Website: macys
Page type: cart
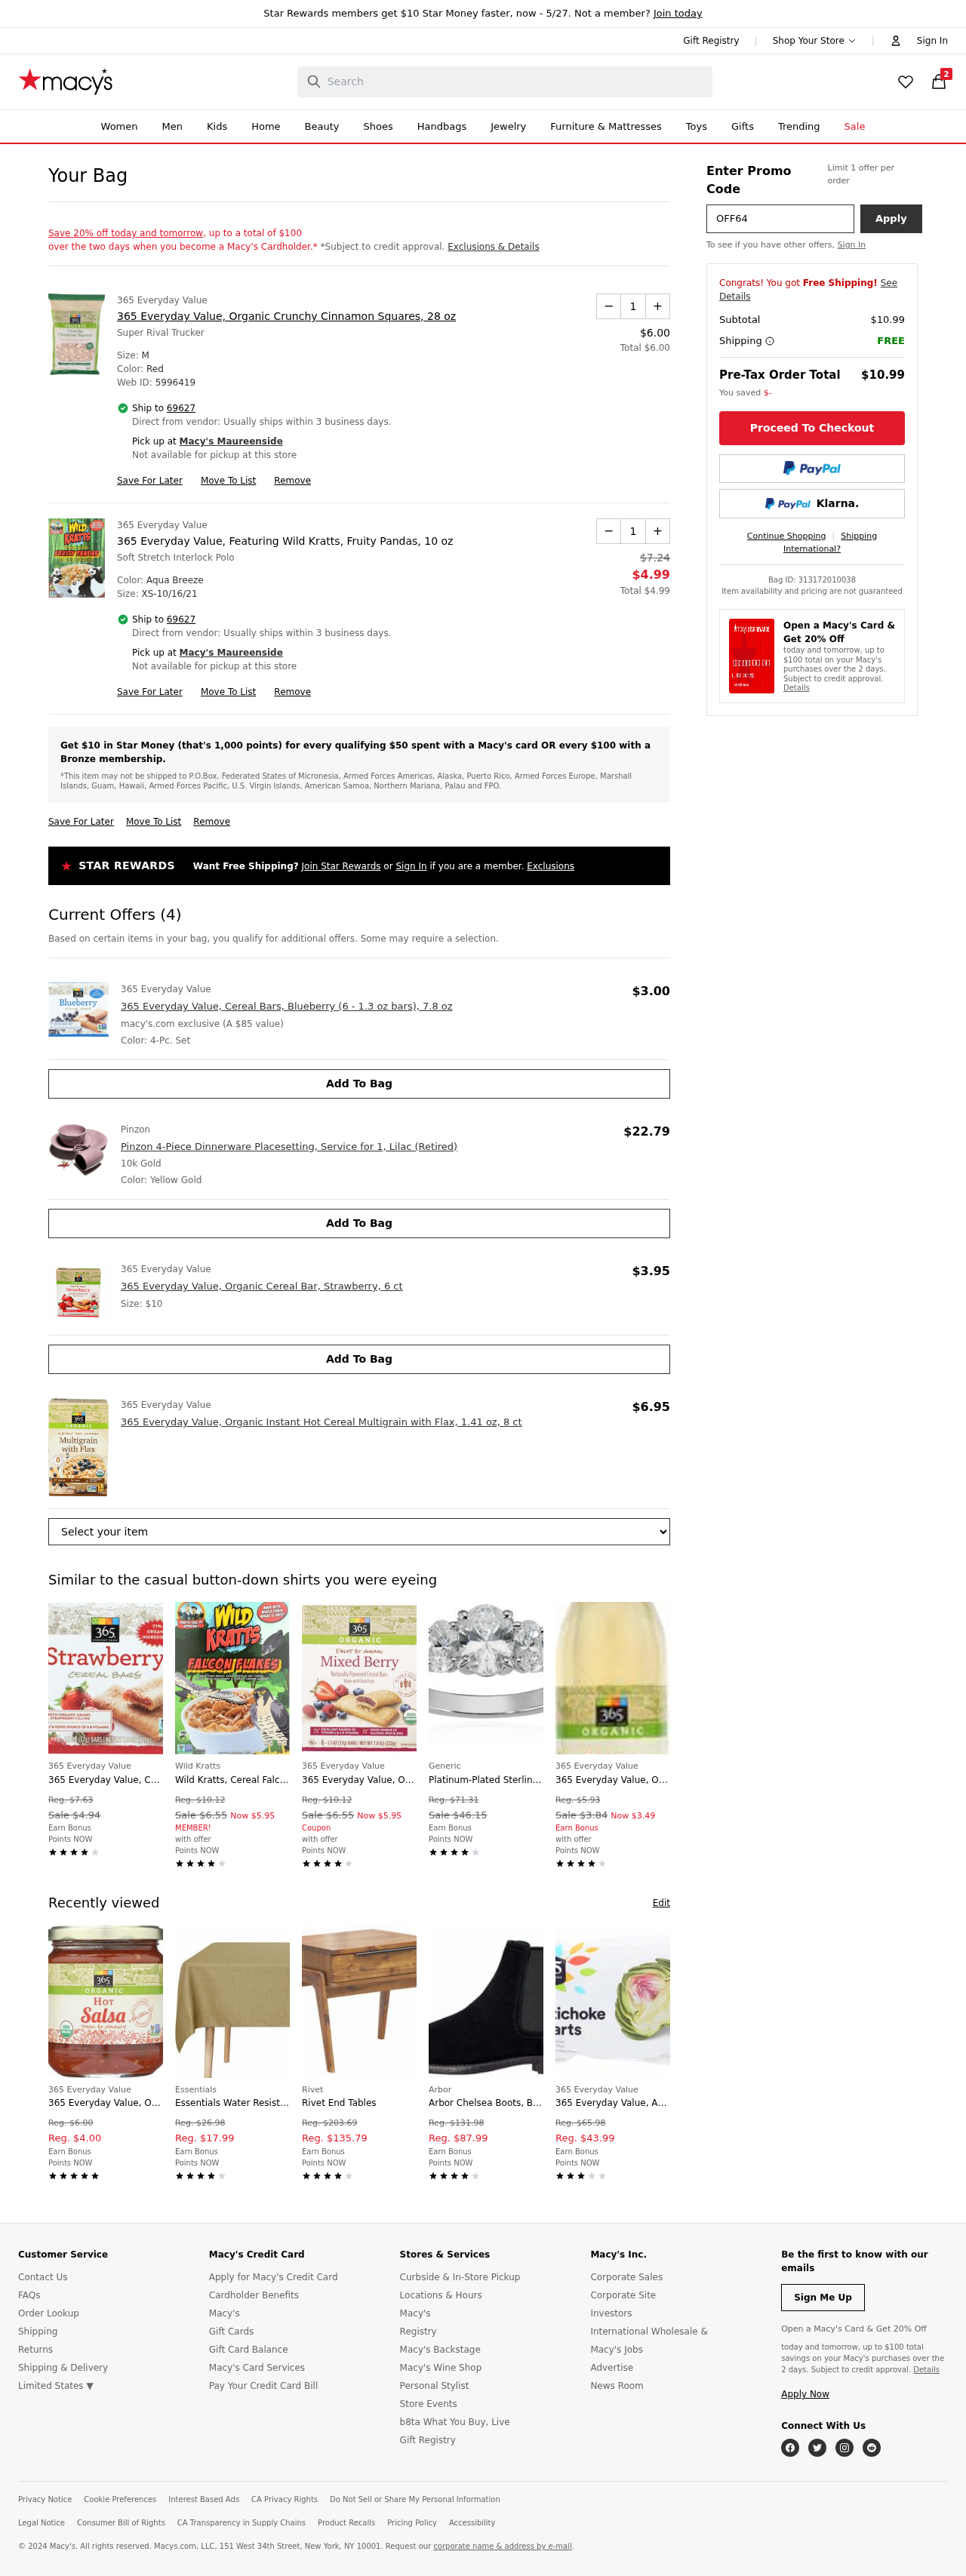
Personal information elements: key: PII_CITY
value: Maureenside
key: PII_POSTCODE
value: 69627
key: PII_PROMO_CODE
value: OFF64
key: PII_POSTCODE2
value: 69627
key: PII_CITY2
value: Maureenside
Product elements: key: PRODUCT1_BRAND
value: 365 Everyday Value
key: PRODUCT1_NAME
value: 365 Everyday Value, Organic Crunchy Cinnamon Squares, 28 oz
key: PRODUCT1_PRICE
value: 6
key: PRODUCT1_QUANTITY
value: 1
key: PRODUCT2_BRAND
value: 365 Everyday Value
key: PRODUCT2_NAME
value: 365 Everyday Value, Featuring Wild Kratts, Fruity Pandas, 10 oz
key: PRODUCT2_PRICE
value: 4.99
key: PRODUCT2_QUANTITY
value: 1
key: PRODUCT3_BRAND
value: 365 Everyday Value
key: PRODUCT3_NAME
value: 365 Everyday Value, Cereal Bars, Blueberry (6 - 1.3 oz bars), 7.8 oz
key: PRODUCT3_PRICE
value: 3
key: PRODUCT4_BRAND
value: Pinzon
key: PRODUCT4_NAME
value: Pinzon 4-Piece Dinnerware Placesetting, Service for 1, Lilac (Retired)
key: PRODUCT4_PRICE
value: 22.79
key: PRODUCT5_BRAND
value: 365 Everyday Value
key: PRODUCT5_NAME
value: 365 Everyday Value, Organic Cereal Bar, Strawberry, 6 ct
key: PRODUCT5_PRICE
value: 3.95
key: PRODUCT6_BRAND
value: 365 Everyday Value
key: PRODUCT6_NAME
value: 365 Everyday Value, Organic Instant Hot Cereal Multigrain with Flax, 1.41 oz, 8 ct
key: PRODUCT6_PRICE
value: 6.95
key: PRODUCT1_TOTAL
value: Total $6.00
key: PRODUCT2_ORIGINAL_PRICE
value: $7.24
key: PRODUCT2_TOTAL
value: Total $4.99
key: PRODUCT7_BRAND
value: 365 Everyday Value
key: PRODUCT7_NAME
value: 365 Everyday Value, Cereal Bars, Strawberry (6 - 1.3 oz bars), 7.8 oz
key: PRODUCT7_ORIGINAL_PRICE
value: Reg. $7.63
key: PRODUCT7_SALE_PRICE
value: Sale $4.94
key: PRODUCT8_BRAND
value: Wild Kratts
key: PRODUCT8_NAME
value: Wild Kratts, Cereal Falcon Flakes, 14 Ounce
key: PRODUCT8_ORIGINAL_PRICE
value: Reg. $10.12
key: PRODUCT8_SALE_PRICE
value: Sale $6.55
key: PRODUCT8_PRICE
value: Now $5.95
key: PRODUCT9_BRAND
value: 365 Everyday Value
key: PRODUCT9_NAME
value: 365 Everyday Value, Organic Cereal Bar, Mixed Berry, 6 ct
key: PRODUCT9_ORIGINAL_PRICE
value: Reg. $10.12
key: PRODUCT9_SALE_PRICE
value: Sale $6.55
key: PRODUCT9_PRICE
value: Now $5.95
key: PRODUCT10_BRAND
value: Generic
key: PRODUCT10_NAME
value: Platinum-Plated Sterling Silver Oval-Shape 3-Stone Ring made with Swarovski Zirconia (3 cttw), Size
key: PRODUCT10_ORIGINAL_PRICE
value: Reg. $71.31
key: PRODUCT10_SALE_PRICE
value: Sale $46.15
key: PRODUCT11_BRAND
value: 365 Everyday Value
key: PRODUCT11_NAME
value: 365 Everyday Value, Organic Rice Vinegar, 12.7 fl oz
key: PRODUCT11_ORIGINAL_PRICE
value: Reg. $5.93
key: PRODUCT11_SALE_PRICE
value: Sale $3.84
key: PRODUCT11_PRICE
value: Now $3.49
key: PRODUCT12_BRAND
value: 365 Everyday Value
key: PRODUCT12_NAME
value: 365 Everyday Value, Organic Hot Salsa, Thick & Chunky, 16 oz
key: PRODUCT12_ORIGINAL_PRICE
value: Reg. $6.00
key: PRODUCT12_PRICE
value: Reg. $4.00
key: PRODUCT13_BRAND
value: Essentials
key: PRODUCT13_NAME
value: Essentials Water Resistant Tablecloth
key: PRODUCT13_ORIGINAL_PRICE
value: Reg. $26.98
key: PRODUCT13_PRICE
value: Reg. $17.99
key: PRODUCT14_BRAND
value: Rivet
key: PRODUCT14_NAME
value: Rivet End Tables
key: PRODUCT14_ORIGINAL_PRICE
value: Reg. $203.69
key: PRODUCT14_PRICE
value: Reg. $135.79
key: PRODUCT15_BRAND
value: Arbor
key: PRODUCT15_NAME
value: Arbor Chelsea Boots, Black), 7 UK
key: PRODUCT15_ORIGINAL_PRICE
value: Reg. $131.98
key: PRODUCT15_PRICE
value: Reg. $87.99
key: PRODUCT16_BRAND
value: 365 Everyday Value
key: PRODUCT16_NAME
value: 365 Everyday Value, Artichoke Hearts, 12 oz, (Frozen)
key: PRODUCT16_ORIGINAL_PRICE
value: Reg. $65.98
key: PRODUCT16_PRICE
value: Reg. $43.99
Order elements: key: ORDER_NUM_ITEMS
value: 2
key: ORDER_SUBTOTAL
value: $10.99
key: ORDER_SUBTOTAL2
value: $10.99
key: ORDER_ID
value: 313172010038
Search elements: key: HEADER_SEARCH
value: Search